Interaction volume radius: 5 \u00c5
Interaction volume height: 30 \u00c5
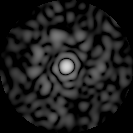
Disorder parameter: 0.8365